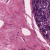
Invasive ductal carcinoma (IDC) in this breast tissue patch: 0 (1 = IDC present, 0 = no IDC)